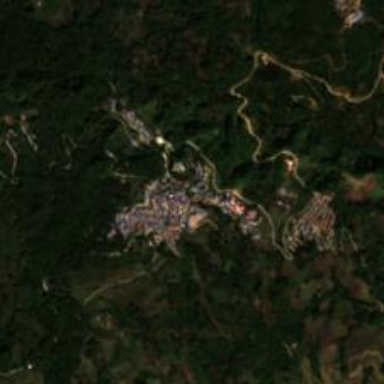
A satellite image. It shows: Ethnic township within town.